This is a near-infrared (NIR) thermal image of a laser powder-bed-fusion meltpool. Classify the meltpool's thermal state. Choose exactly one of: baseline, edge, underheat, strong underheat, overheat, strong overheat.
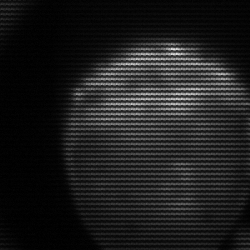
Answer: edge